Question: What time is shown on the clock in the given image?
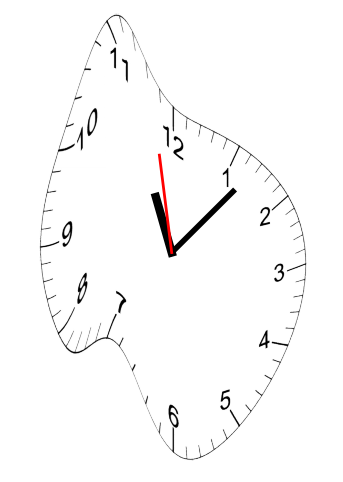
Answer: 11:06:58